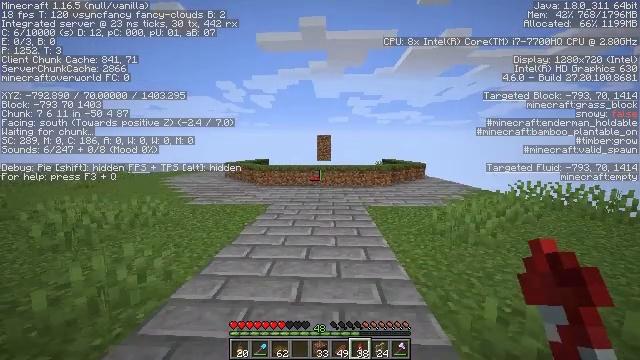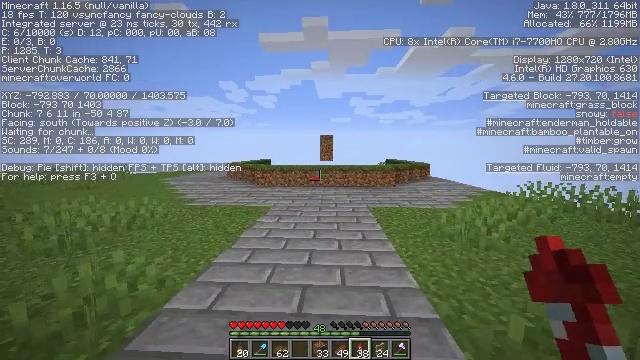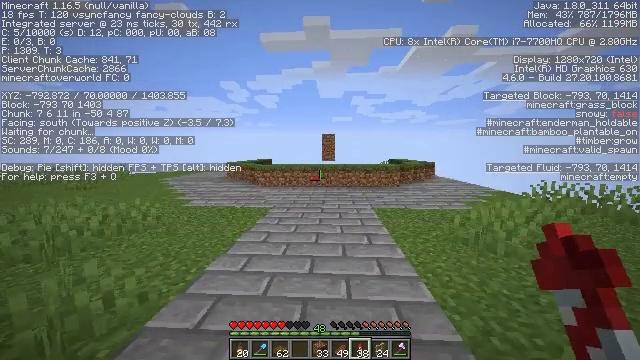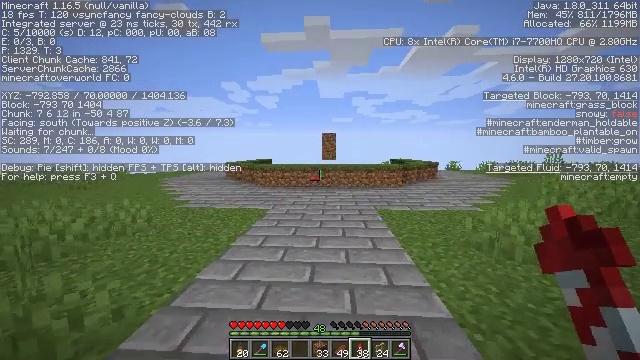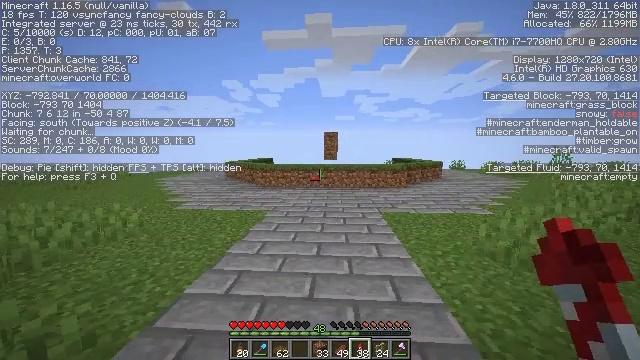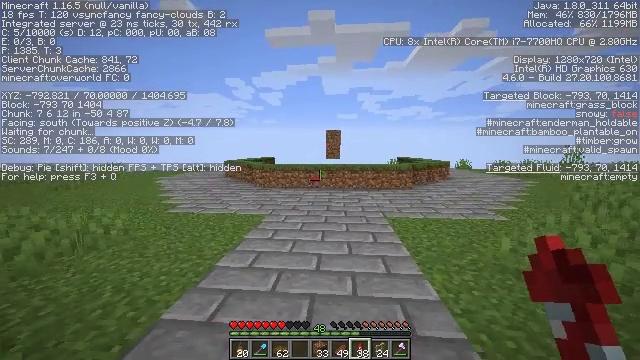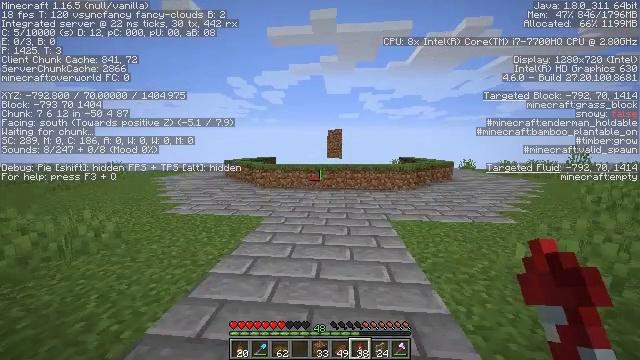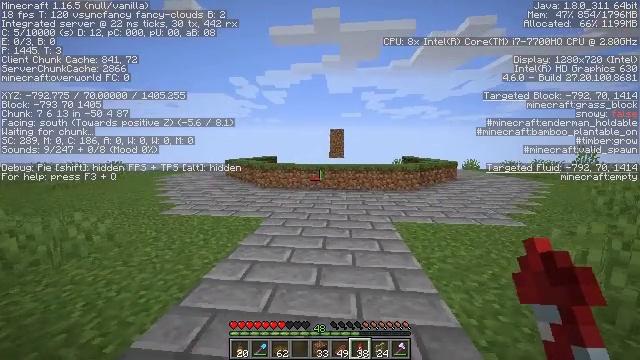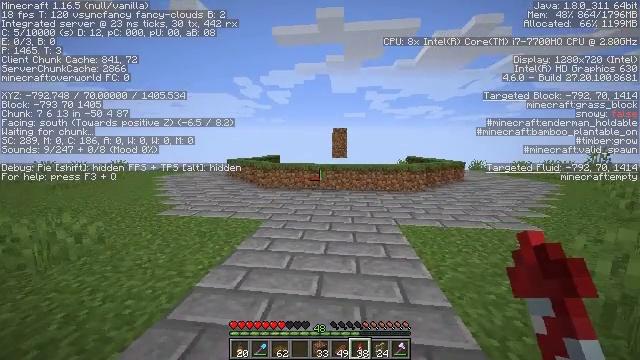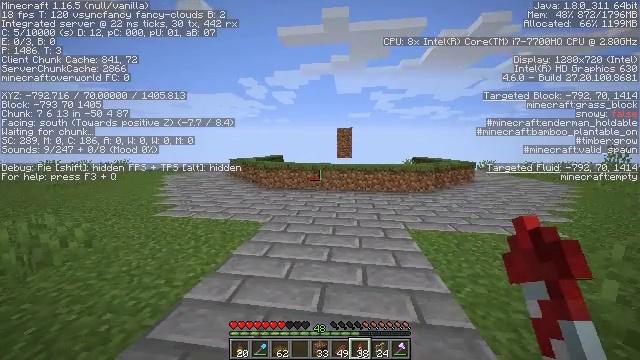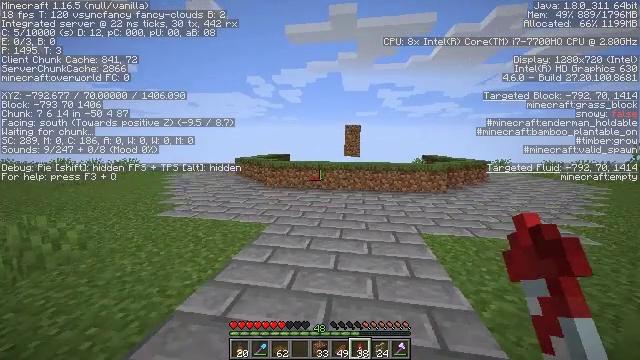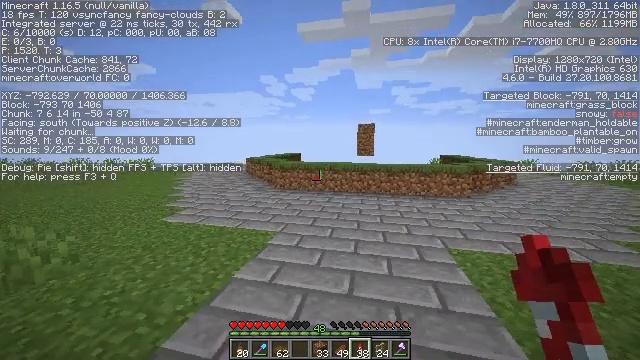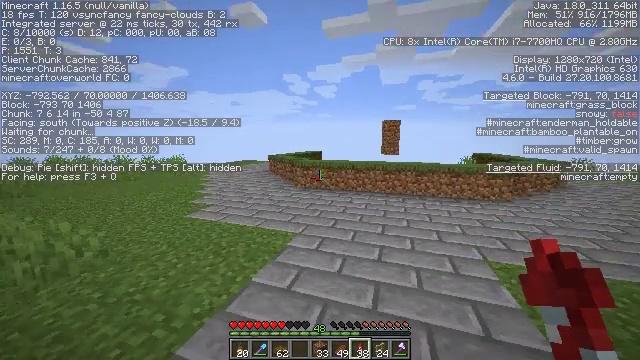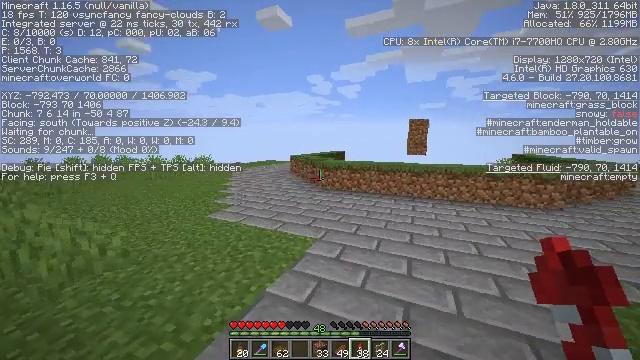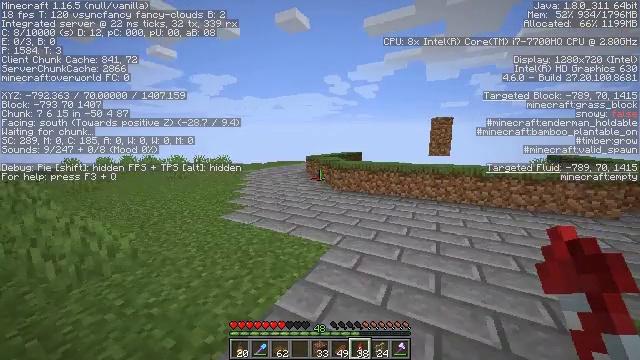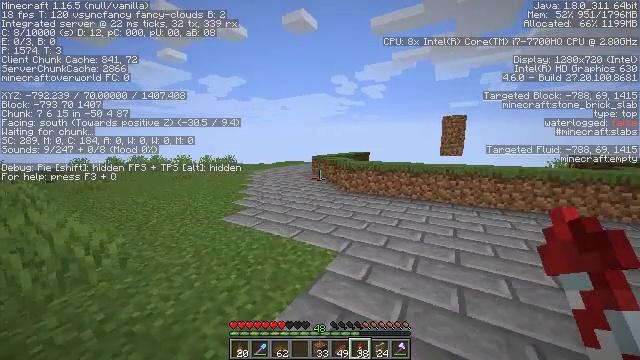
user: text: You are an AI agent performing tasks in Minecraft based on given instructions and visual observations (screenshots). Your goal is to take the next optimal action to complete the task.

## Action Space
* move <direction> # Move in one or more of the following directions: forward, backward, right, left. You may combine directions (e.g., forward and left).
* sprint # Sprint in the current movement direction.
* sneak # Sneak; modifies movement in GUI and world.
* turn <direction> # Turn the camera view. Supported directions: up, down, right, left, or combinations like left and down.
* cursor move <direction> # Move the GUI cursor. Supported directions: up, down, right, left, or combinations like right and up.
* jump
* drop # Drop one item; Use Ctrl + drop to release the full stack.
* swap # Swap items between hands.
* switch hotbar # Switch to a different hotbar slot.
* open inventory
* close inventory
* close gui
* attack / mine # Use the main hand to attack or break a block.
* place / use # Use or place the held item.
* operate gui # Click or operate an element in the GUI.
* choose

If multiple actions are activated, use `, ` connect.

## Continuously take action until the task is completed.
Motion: motion action
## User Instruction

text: Reclaim the spruce slab for later use.
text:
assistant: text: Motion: move forward
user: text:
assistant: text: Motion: move forward
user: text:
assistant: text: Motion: move forward
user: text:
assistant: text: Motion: move forward
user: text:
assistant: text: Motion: move forward
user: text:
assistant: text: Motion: move forward
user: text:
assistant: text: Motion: move forward
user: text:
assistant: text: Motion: move forward
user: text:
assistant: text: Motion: move forward, turn left
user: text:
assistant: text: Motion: move forward, turn left
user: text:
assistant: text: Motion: move forward, turn left
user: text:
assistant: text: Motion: move forward, turn left
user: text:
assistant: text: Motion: move forward, turn left
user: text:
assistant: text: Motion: move forward, turn left
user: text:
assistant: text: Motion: move forward, turn left
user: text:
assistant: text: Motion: move forward, turn left
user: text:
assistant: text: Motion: move forward, turn left
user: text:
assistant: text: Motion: move forward
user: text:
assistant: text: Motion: move forward, turn left
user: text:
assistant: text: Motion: move forward
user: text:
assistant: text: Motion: move forward, turn left
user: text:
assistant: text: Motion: move forward
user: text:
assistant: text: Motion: move forward
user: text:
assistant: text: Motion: move forward
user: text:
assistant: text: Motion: move forward
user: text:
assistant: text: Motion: move forward
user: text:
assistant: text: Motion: move forward
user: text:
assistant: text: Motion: move forward, jump
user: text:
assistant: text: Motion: move forward, jump
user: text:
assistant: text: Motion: move forward, jump